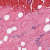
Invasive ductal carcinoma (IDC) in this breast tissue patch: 0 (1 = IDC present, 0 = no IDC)